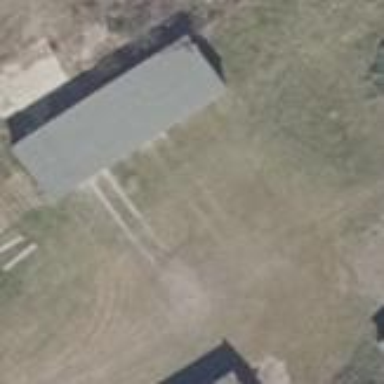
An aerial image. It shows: Garage building.